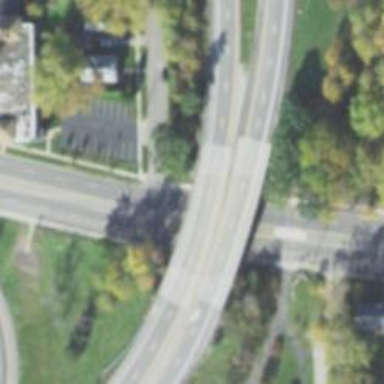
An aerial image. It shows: Primary highway bridge with asphalt surface. It is also classified as expressway.